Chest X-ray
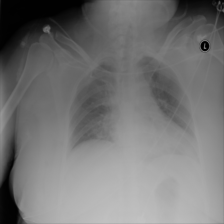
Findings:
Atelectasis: negative
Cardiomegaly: negative
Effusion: negative
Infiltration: negative
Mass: negative
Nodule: negative
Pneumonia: negative
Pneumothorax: negative
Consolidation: negative
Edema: negative
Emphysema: negative
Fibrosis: negative
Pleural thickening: negative
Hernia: negative